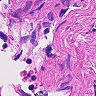
Metastatic tissue present: no